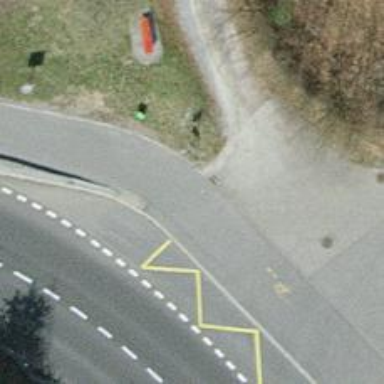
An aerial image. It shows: Bus stop with platform for public transport.